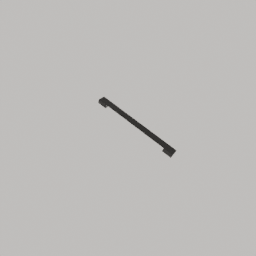
Label: lighting